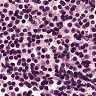
Metastatic tissue present: no